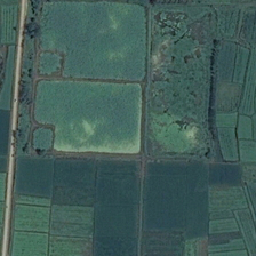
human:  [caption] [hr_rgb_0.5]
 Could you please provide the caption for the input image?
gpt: On both sides of the road there are several types of green farmland.

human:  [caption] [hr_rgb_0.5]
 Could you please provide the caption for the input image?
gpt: a straight road stretches alongside those green farmland .

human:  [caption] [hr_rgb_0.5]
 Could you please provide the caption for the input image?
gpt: On both sides of the road are green farmland of various shapes.

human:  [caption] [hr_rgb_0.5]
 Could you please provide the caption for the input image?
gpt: There is a road through the farmland.

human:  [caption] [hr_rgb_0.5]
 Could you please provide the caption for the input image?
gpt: There's a road that crosses the farmland.